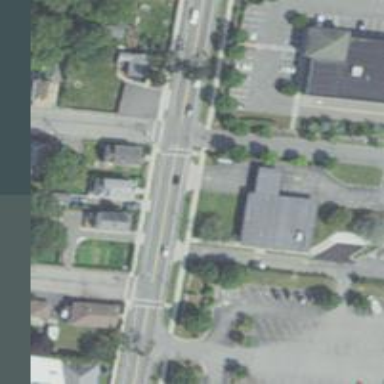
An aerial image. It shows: Marked road crossing.